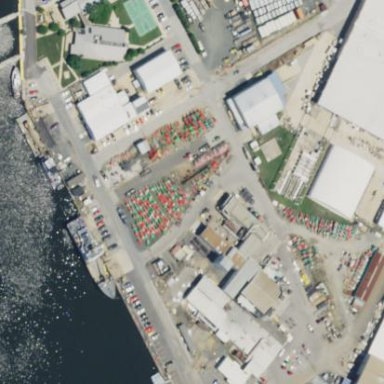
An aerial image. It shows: Industrial area designated as shipyard.